Field crop: maize
Growth stage: 2
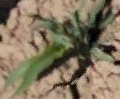
Species: maize